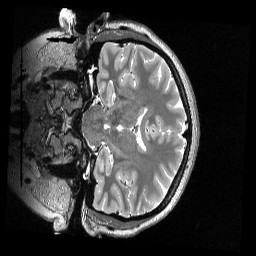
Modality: T2w
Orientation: coronal
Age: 22
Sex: female
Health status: healthy
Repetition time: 3.2 s
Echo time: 0.563 s